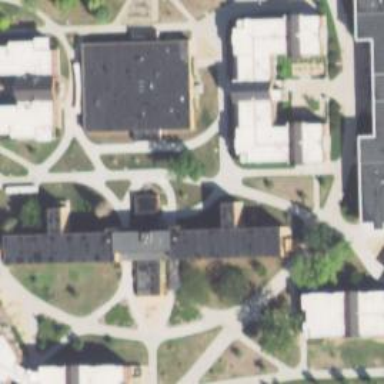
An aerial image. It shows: University building.